Question:
The first one is that I've been having these errors since months ago. Every time I try to run these in python IDLE, it shows these kinds of errors. But it runs just fine when using terminal(python3 file-name.py). I've been anchoring interests in so many things and maybe I might have installed something unnecessary and that's bugging me.
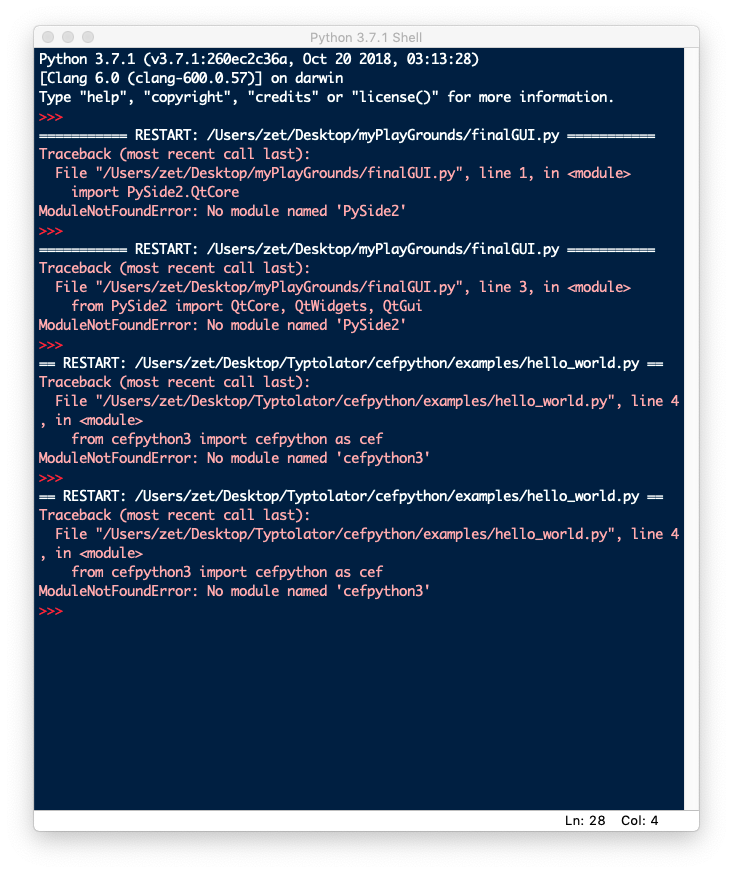
Answer: Check the python path from IDLE:
Example:
'''
import sys
for path in sys.path:
print(path)
'''
'C:\Program Files (x86)\Microsoft Visual Studio\Shared\Python37_64\Lib\idlelib'
'C:\Program Files (x86)\Microsoft Visual Studio\Shared\Python37_64\python37.zip'
'C:\Program Files (x86)\Microsoft Visual Studio\Shared\Python37_64\DLLs'
'C:\Program Files (x86)\Microsoft Visual Studio\Shared\Python37_64\lib'
'C:\Program Files (x86)\Microsoft Visual Studio\Shared\Python37_64'
'C:\Program Files (x86)\Microsoft Visual Studio\Shared\Python37_64\lib\site-packages'
List the python path where IDLE is referring
Referring IDLE outputs, Go to Scripts path in CMD (Run as Administartor):
example:
'cd C:\Program Files (x86)\Microsoft Visual Studio\Shared\Python37_64\Scripts'
Here, you can do 'pip install <module_name>'
Then IDLE will refer this module